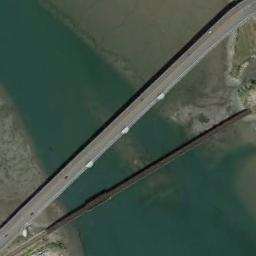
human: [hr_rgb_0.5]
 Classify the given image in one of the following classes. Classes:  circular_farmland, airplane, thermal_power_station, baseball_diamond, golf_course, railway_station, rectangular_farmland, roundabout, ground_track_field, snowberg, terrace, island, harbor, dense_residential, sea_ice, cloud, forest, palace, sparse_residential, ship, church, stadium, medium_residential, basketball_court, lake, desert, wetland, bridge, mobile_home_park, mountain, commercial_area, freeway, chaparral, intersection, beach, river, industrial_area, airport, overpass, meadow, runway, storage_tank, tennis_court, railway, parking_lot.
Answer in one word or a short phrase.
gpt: bridge